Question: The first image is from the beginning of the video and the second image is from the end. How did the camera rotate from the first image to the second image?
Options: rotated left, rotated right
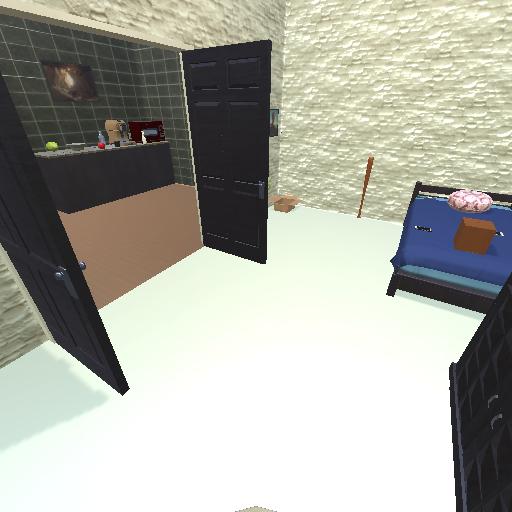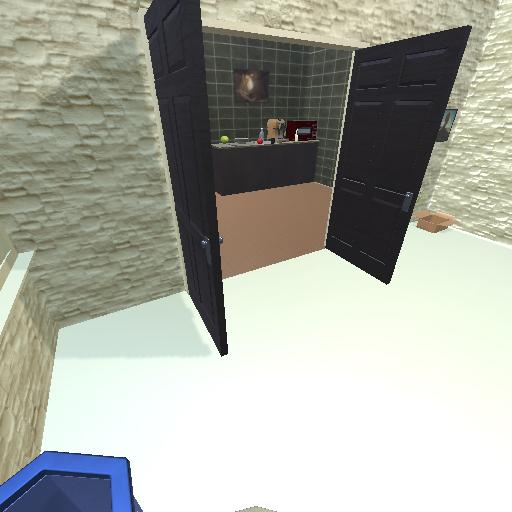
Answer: rotated left